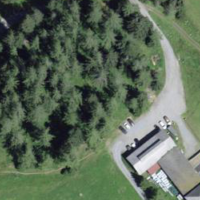
EUNIS habitat code: 43
Species observed at this site:
Dactylis glomerata
Petasites albus